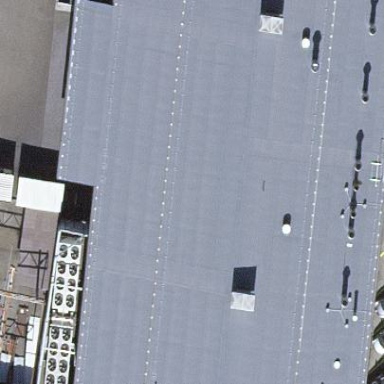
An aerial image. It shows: Building with brown roof.